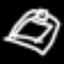
Label: bed